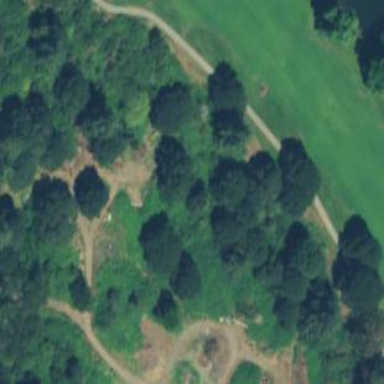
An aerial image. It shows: Scenic golf fairway.